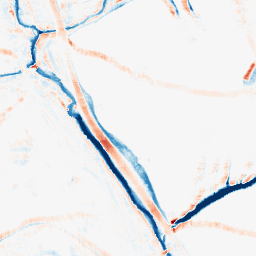
Category: morphological
Decomposition family: morphological_rect
Decomposition parameters: operation: average
width: 10
height: 10
Upsampling method: bicubic_16x
Upsampling parameters: scale: 16
Upsampling scale: 16